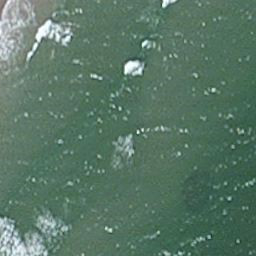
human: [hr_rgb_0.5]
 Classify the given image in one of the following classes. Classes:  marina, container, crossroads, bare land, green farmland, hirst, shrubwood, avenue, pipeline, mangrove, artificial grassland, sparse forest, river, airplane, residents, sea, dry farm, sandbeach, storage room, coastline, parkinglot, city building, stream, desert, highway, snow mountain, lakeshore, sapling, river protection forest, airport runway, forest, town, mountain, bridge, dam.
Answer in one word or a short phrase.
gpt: sea